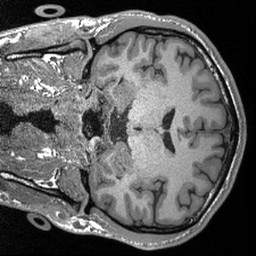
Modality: T1w
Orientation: coronal
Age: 22
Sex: male